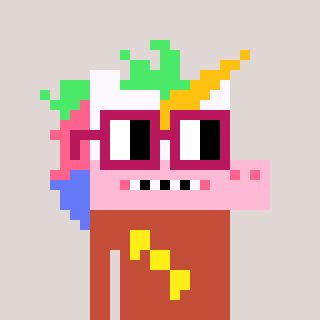
a pixel art character with square dark red glasses, a unicorn-shaped head and a rust-colored body on a warm background